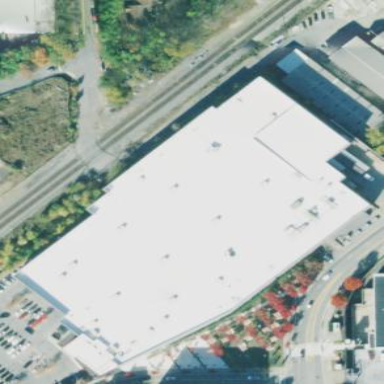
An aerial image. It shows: Retail building.